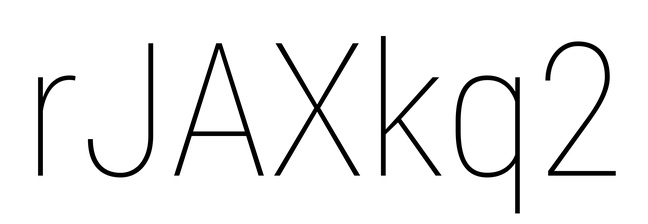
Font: Roboto_Condensed_Thin